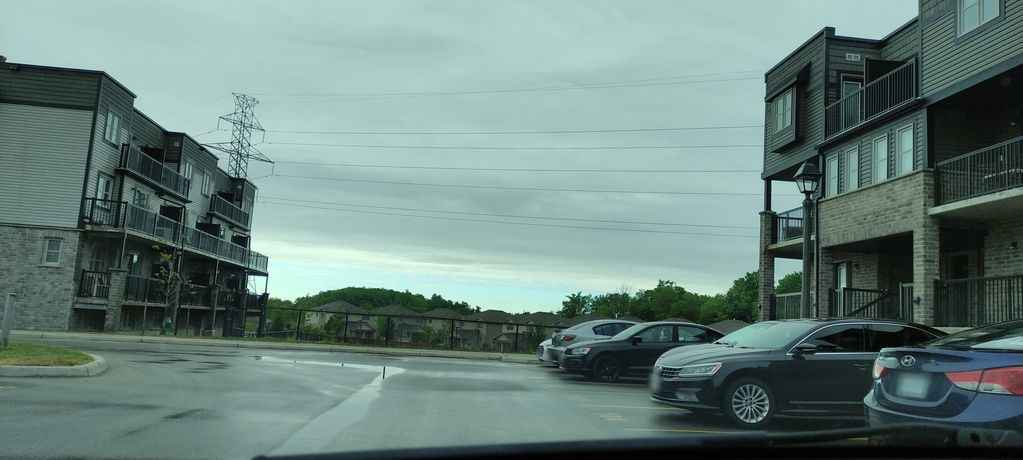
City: kitchener-waterloo